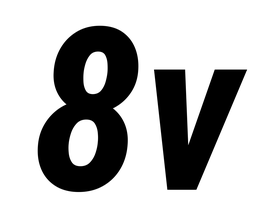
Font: Roboto-Italic_Condensed_Bold_Italic